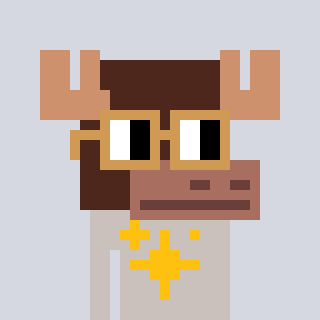
a pixel art character with square brown glasses, a moose-shaped head and a foggrey-colored body on a cool background